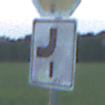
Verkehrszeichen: VerlaufVorfahrtsstrasse7
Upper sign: Stop
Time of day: SunriseSunset
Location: Outdoor (Nature)
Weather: PartlyCloudy
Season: NotSpecified
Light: Natural